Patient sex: F
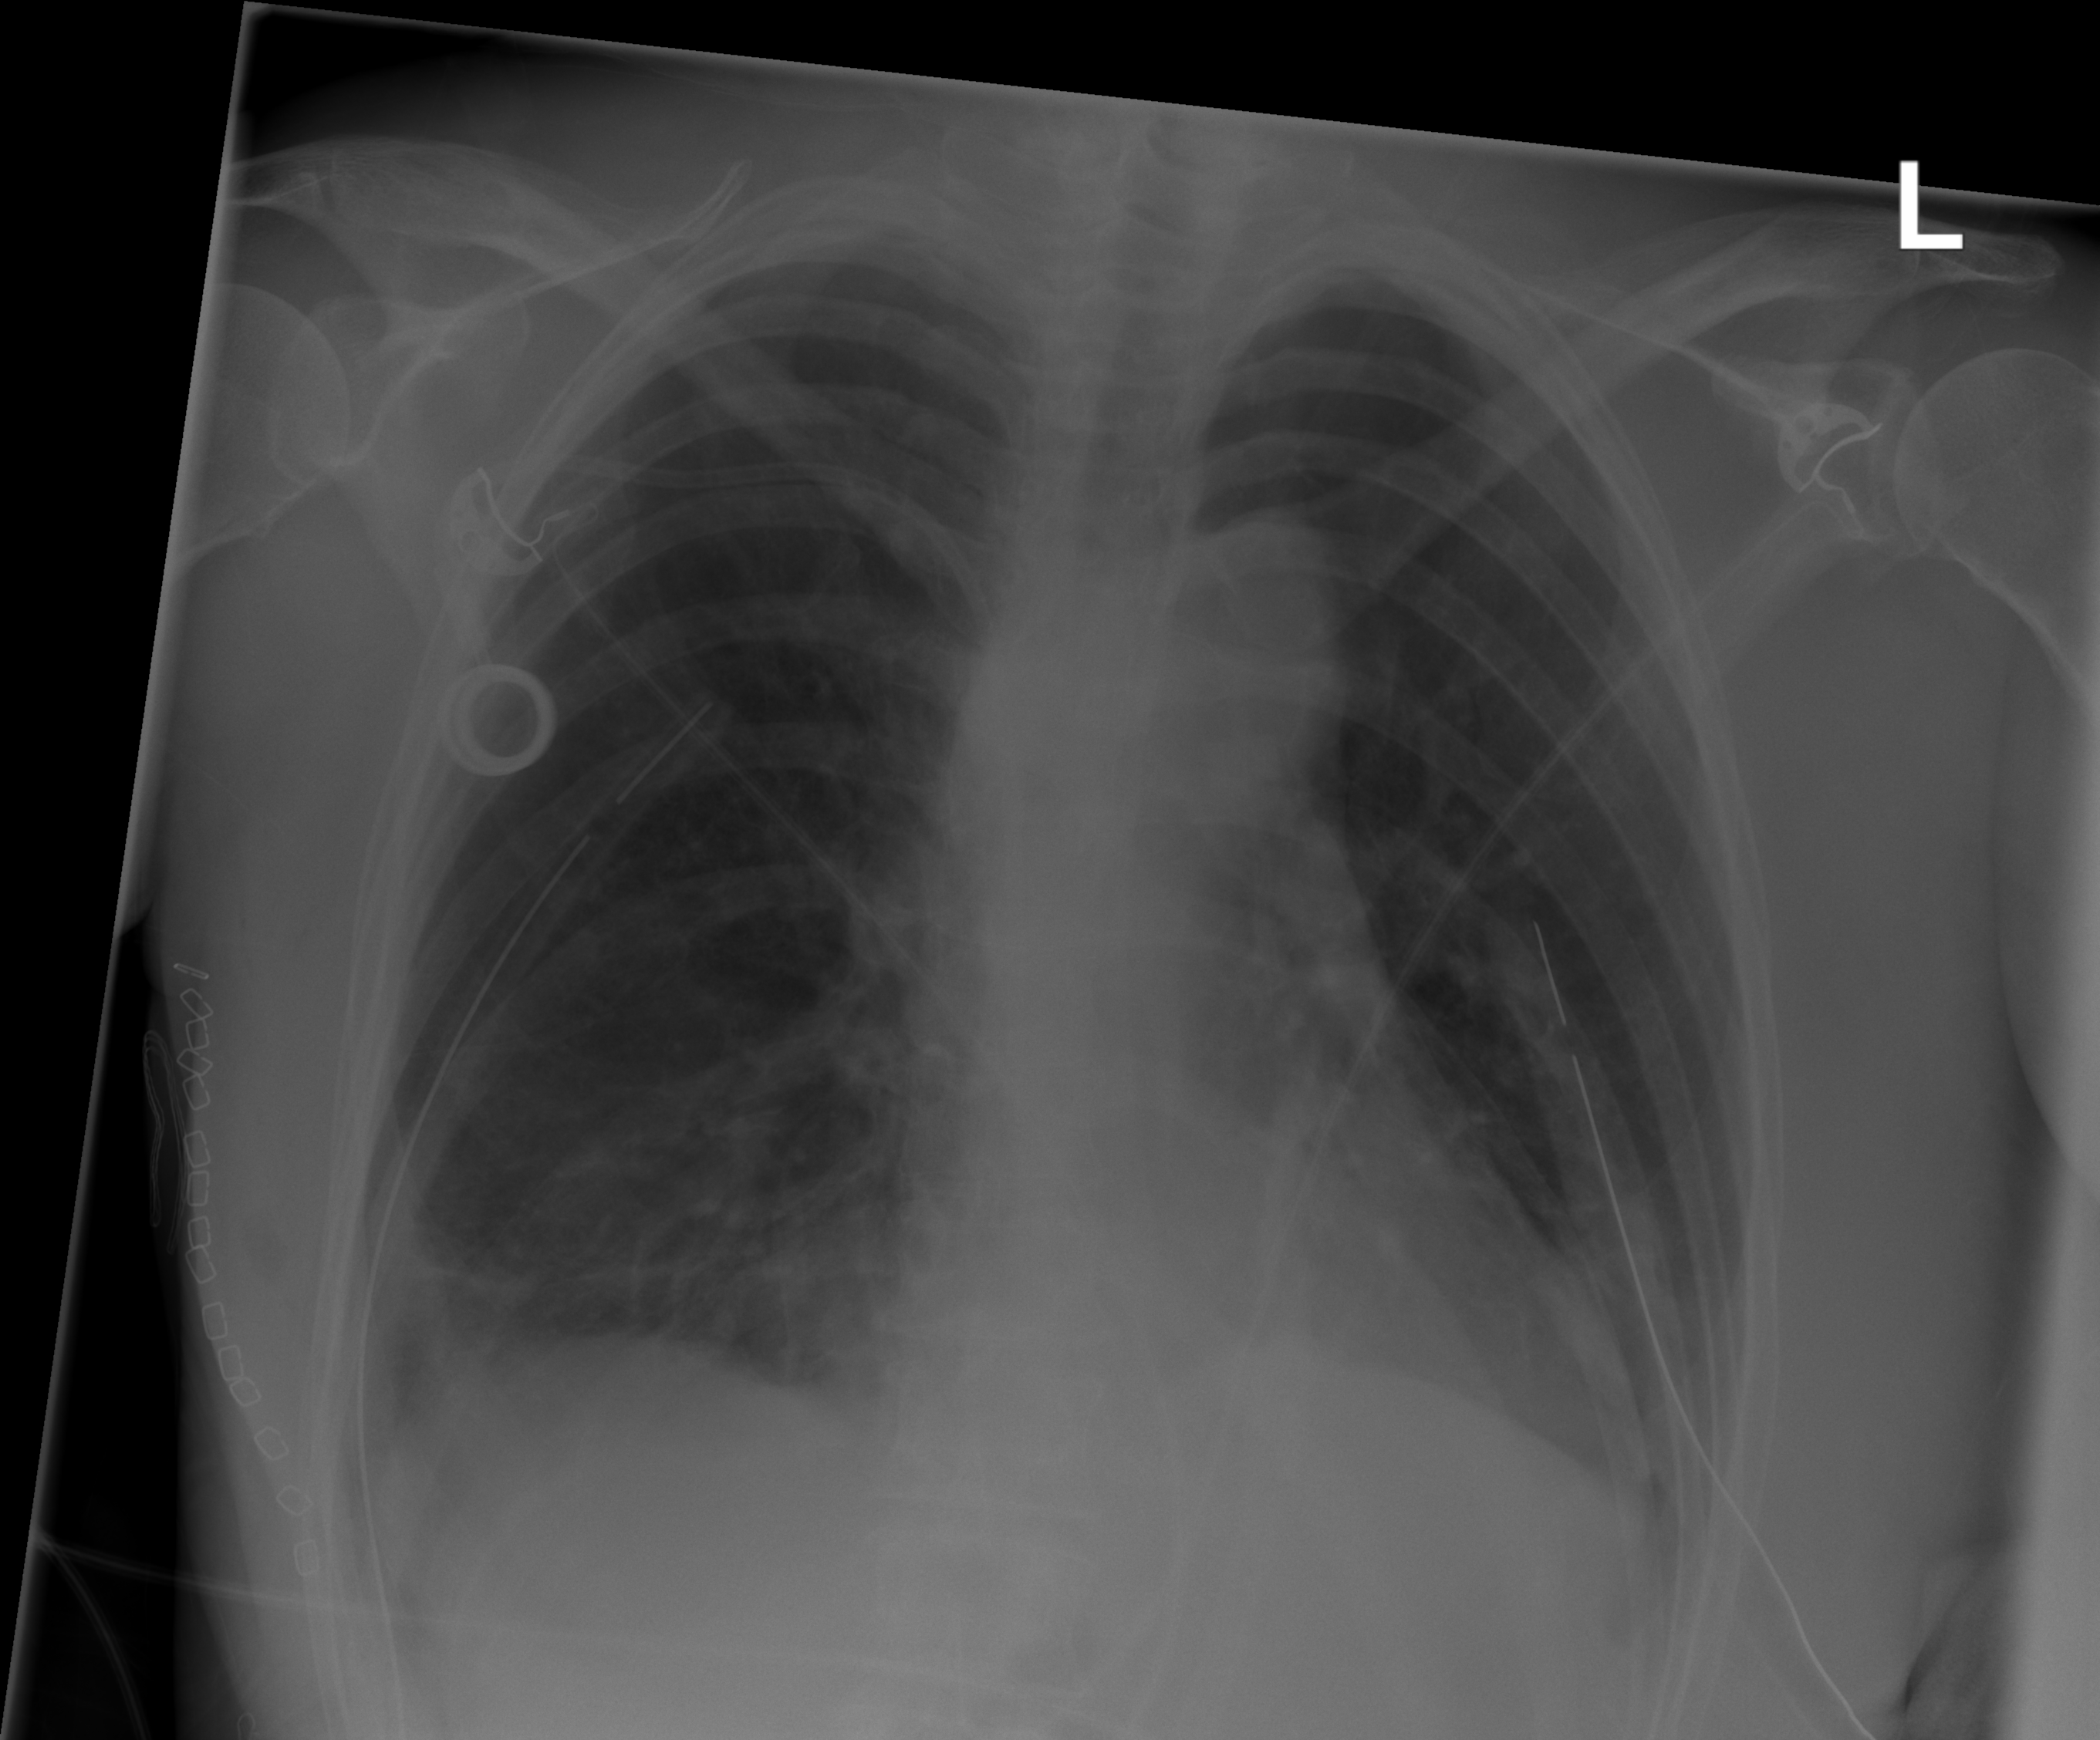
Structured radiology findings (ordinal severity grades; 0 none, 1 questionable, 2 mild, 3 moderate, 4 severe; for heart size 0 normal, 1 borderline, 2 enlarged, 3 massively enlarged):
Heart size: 0
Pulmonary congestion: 0
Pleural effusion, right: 2
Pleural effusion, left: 1
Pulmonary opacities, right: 1
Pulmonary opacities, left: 0
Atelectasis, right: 2
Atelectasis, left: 0